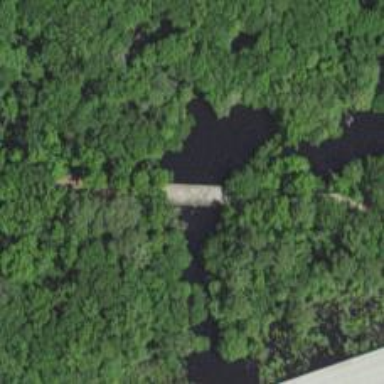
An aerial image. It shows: Path crossing bridge with excellent trail visibility.